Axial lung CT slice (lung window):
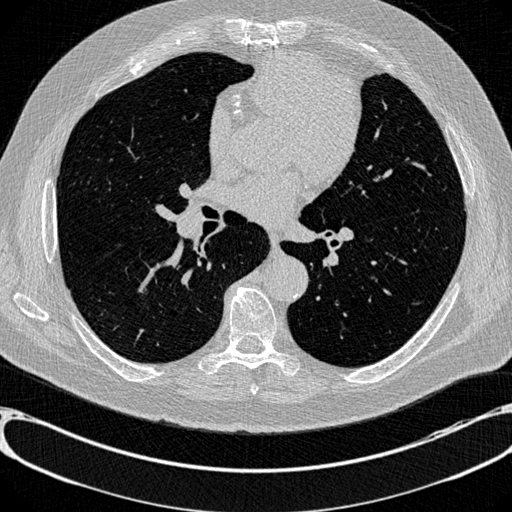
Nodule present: no